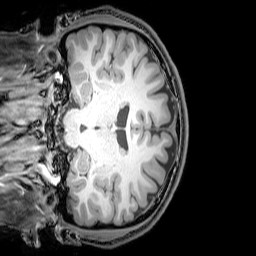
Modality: T1w
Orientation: coronal
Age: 24
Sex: male
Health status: healthy
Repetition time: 0.081 s
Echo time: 0.037 s